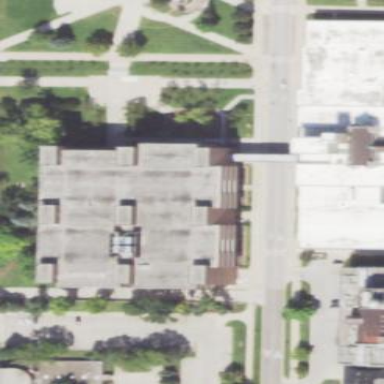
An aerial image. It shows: Library building.